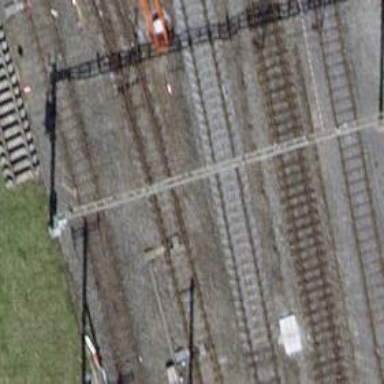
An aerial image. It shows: Railway switch.